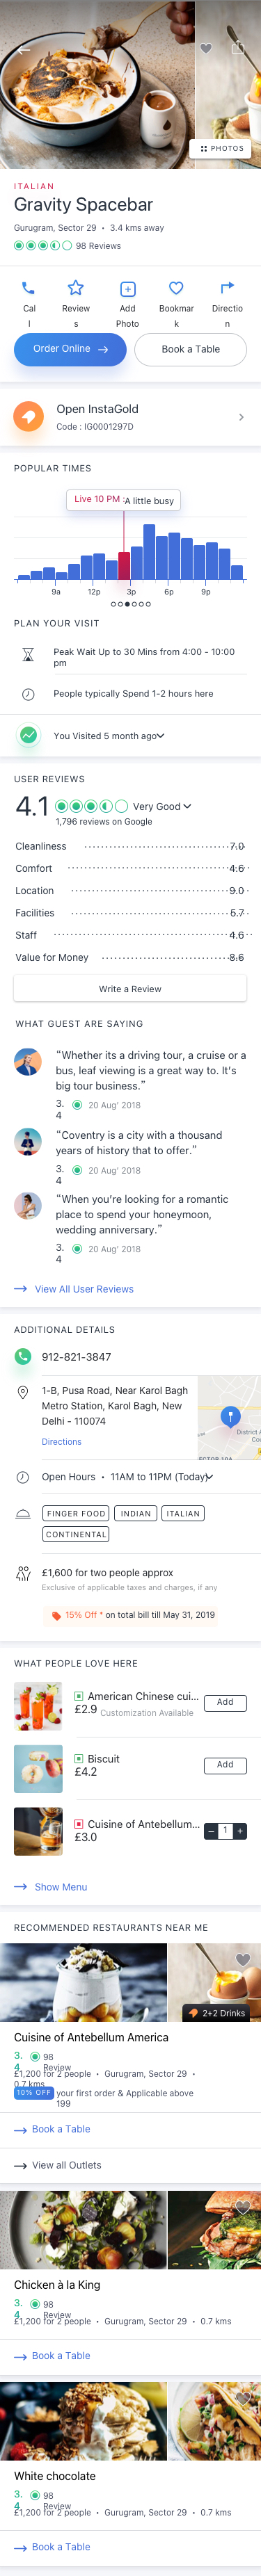
Text in this UI design:
Add Photo
Reviews
Direction
Bookmark
Call
Order Online
Book a Table
Gravity Spacebar
Italian
98 Reviews
Gurugram, Sector 29  •  3.4 kms away
PHOTOS
Plan Your Visit
Popular Times
You Visited 5 month ago
Peak Wait Up to 30 Mins from 4:00 - 10:00 pm
People typically Spend 1-2 hours here
A little busy
Live 10 PM :
9a
12p
3p
6p
9p
15% Off * on total bill till May 31, 2019
Additional Details
1-B, Pusa Road, Near Karol Bagh Metro Station, Karol Bagh, New Delhi - 110074
Finger Food
Indian
Italian
Continental
£1,600 for two people approx
Exclusive of applicable taxes and charges, if any
Open Hours  •  11AM to 11PM (Today)
912-821-3847
Directions
recommended restaurants near me
2+2 Drinks
Book a Table
View all Outlets
98 Review
3.4
Cuisine of Antebellum America
£1,200 for 2 people  •  Gurugram, Sector 29  •  0.7 kms
10% OFF
your first order & Applicable above 199
Book a Table
98 Review
3.4
Chicken à la King
£1,200 for 2 people  •  Gurugram, Sector 29  •  0.7 kms
Book a Table
98 Review
3.4
White chocolate
£1,200 for 2 people  •  Gurugram, Sector 29  •  0.7 kms
Cleanliness
Facilities
Comfort
Staff
Location
Value for Money
7.0
5.7
4.6
4.6
9.0
8.6
...........................................
................................................
............................................
.......................................
...........................................
..................................
Write a Review
What guest are saying
Very Good
4.1
1,796 reviews on Google
“Whether its a driving tour, a cruise or a bus, leaf viewing is a great way to. It’s big tour business.”
20 Aug’ 2018
3.4
“When you’re looking for a romantic place to spend your honeymoon, wedding anniversary.”
20 Aug’ 2018
3.4
“Coventry is a city with a thousand years of history that to offer.”
20 Aug’ 2018
3.4
User Reviews
View All User Reviews
Open InstaGold
Code : IG0001297D
Show Menu
American Chinese cui…
£2.9
Customization Available
Add
Biscuit
£4.2
Add
Cuisine of Antebellum…
£3.0
1
What people love here